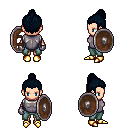
a pixel art fantasy rpg character, female body template, human, light skin, steel chest armor, teal pants, raven short topknot hairstyle, metal gloves, gold boots, shield, four views (front, back, left, right), 2x2 character sprite sheet, small pixel art, hard edges, no anti-aliasing